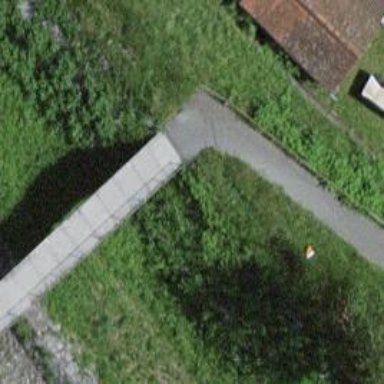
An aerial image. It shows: Asphalt track on bridge with grade1 tracktype.